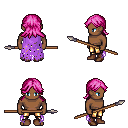
a pixel art fantasy rpg character, male body template, human, dark skin, maroon tattered cape, gold greaves, pink loose hair, brown shoes, spear, four views (front, back, left, right), 2x2 character sprite sheet, small pixel art, hard edges, no anti-aliasing